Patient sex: M
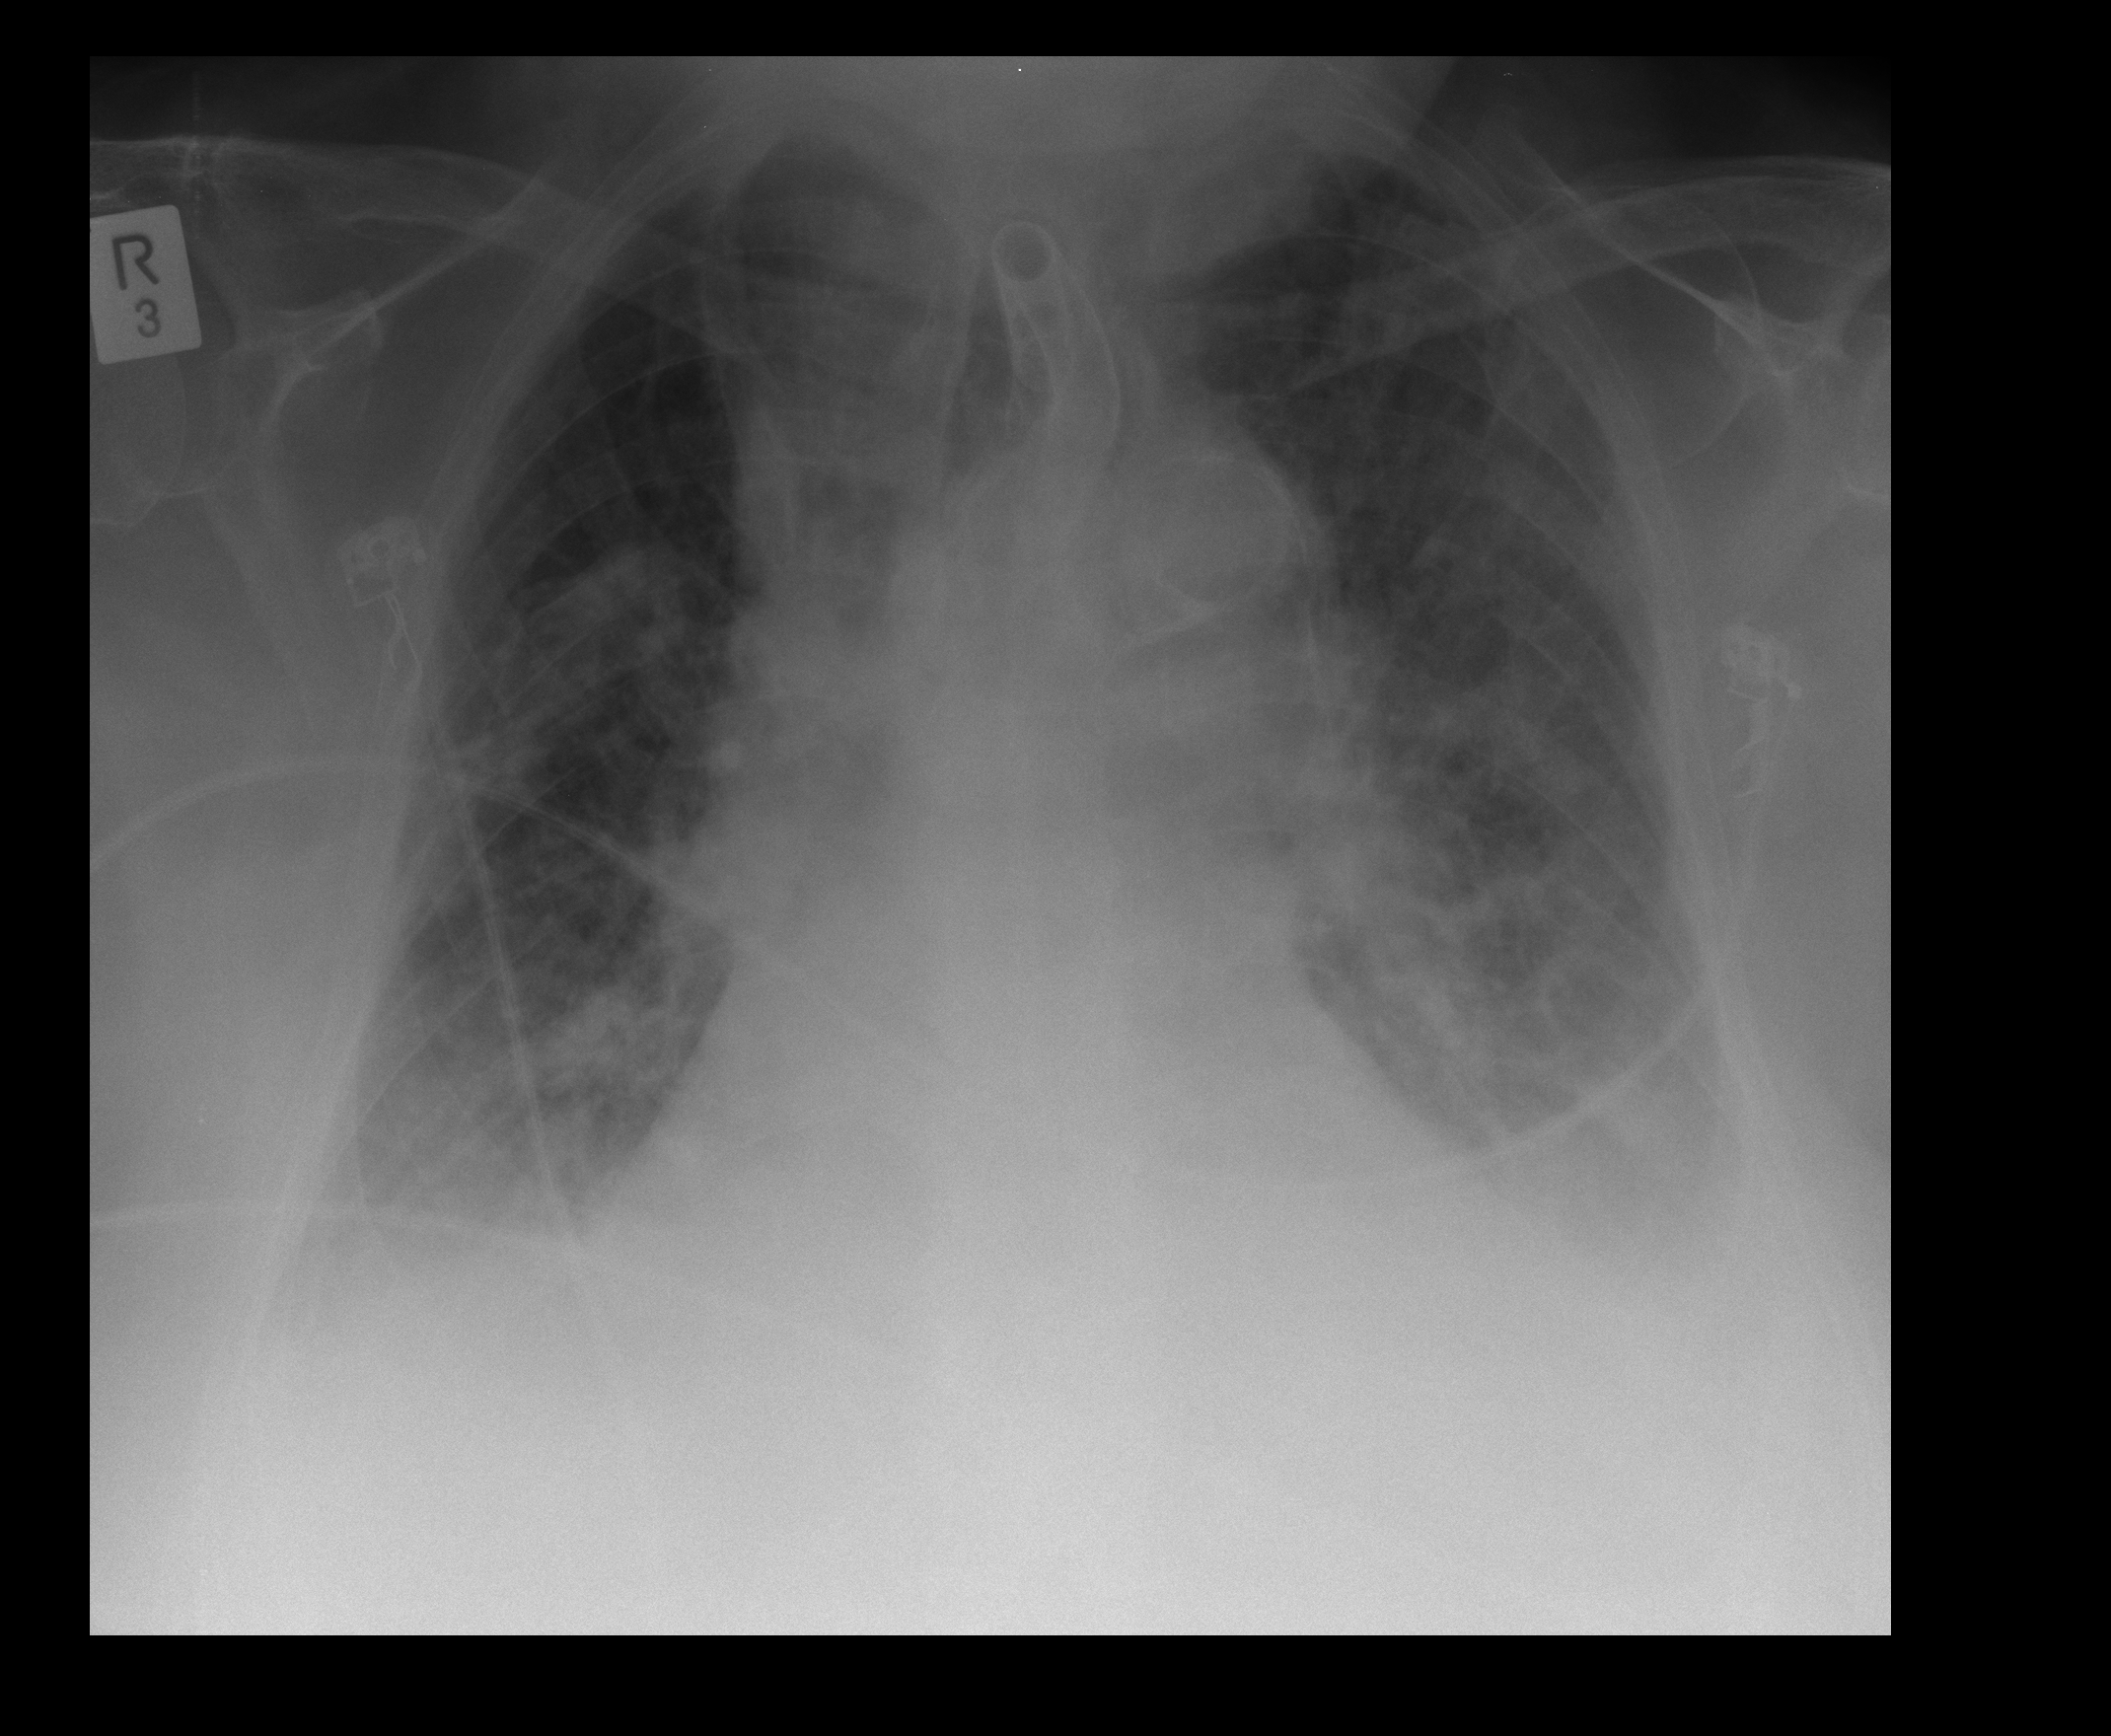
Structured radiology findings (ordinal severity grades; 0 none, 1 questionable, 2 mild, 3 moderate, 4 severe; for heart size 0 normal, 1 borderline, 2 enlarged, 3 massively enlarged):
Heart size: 2
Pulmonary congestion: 3
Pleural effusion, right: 2
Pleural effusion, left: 2
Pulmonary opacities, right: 2
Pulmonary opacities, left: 2
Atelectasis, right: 2
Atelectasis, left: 3